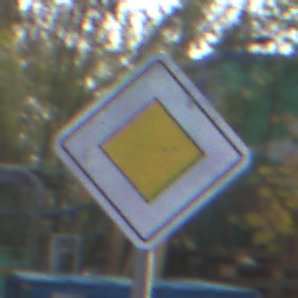
Verkehrszeichen: Vorfahrtsstrasse
Umgebung: Outdoor, Urban
Tageszeit: MorningAfternoon
Wetter: PartlyCloudy
Licht: Natural
Jahreszeit: NotSpecified
Kontrast: MediumContrast